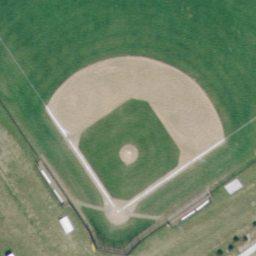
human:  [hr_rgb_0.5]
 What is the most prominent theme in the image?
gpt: baseball diamond